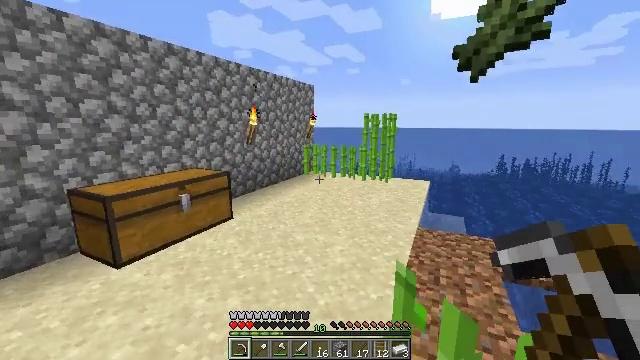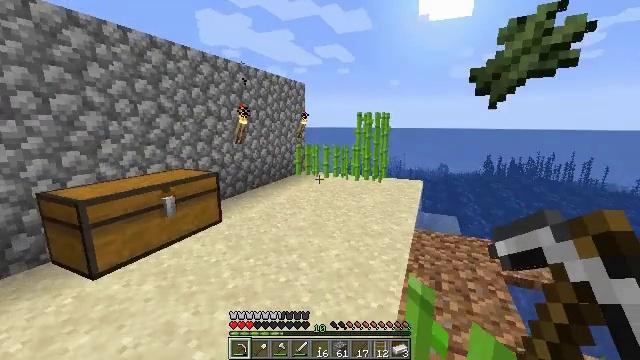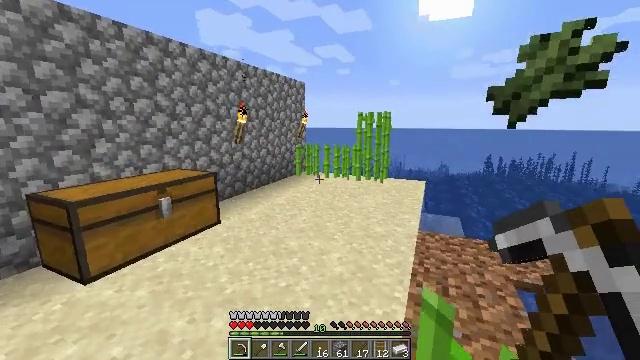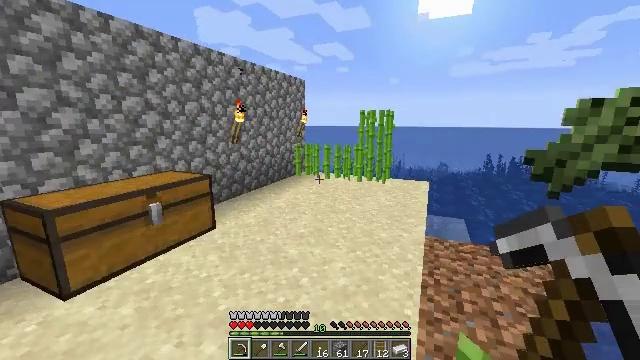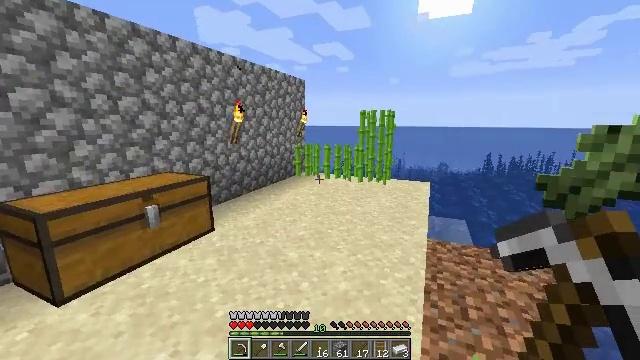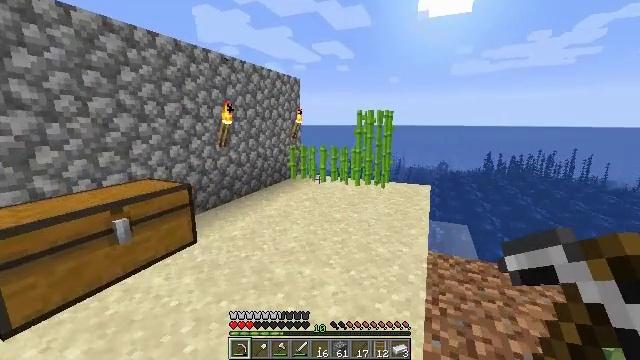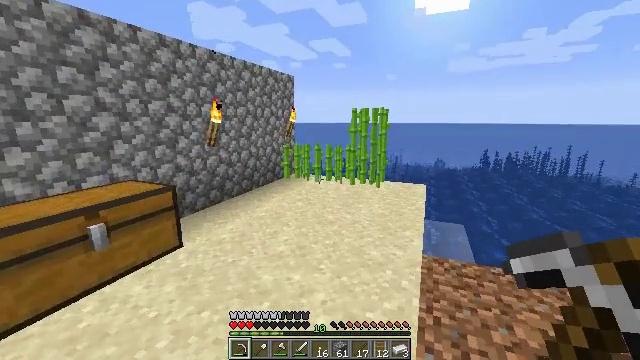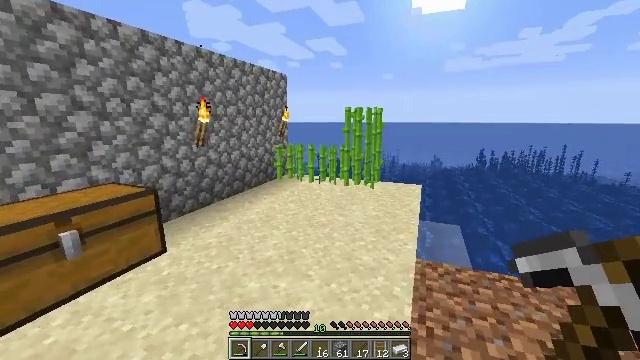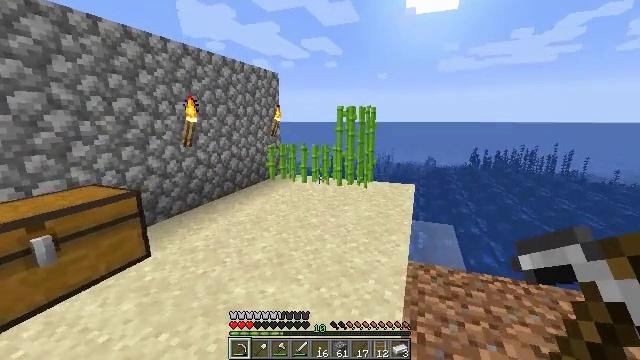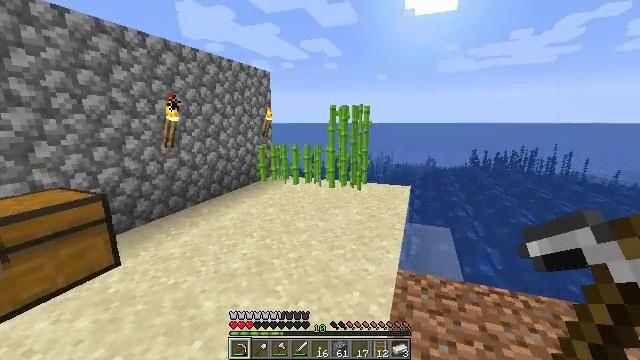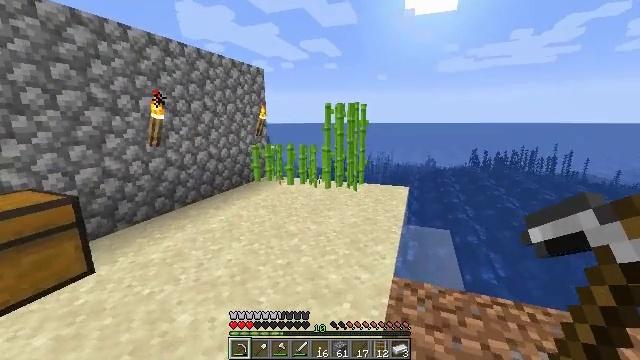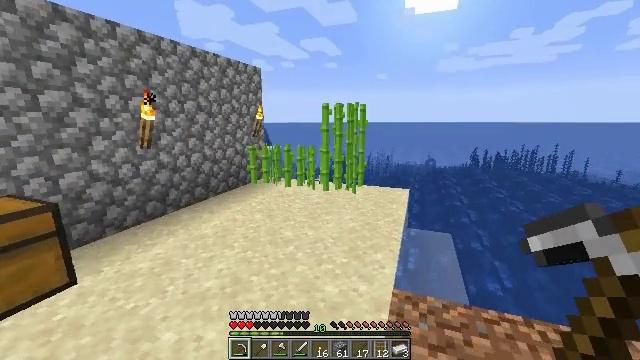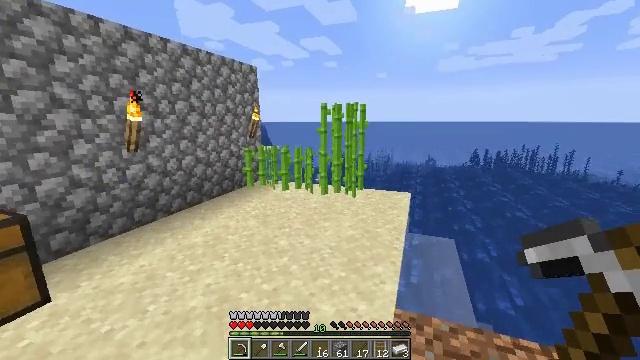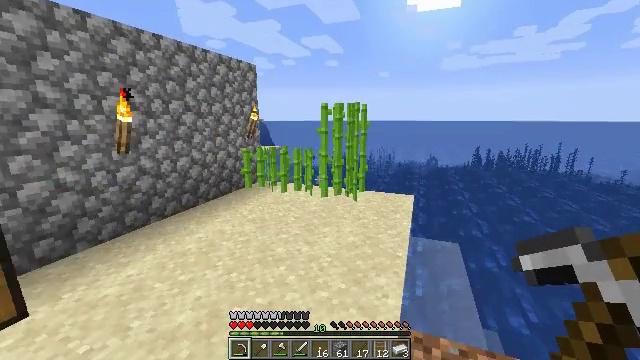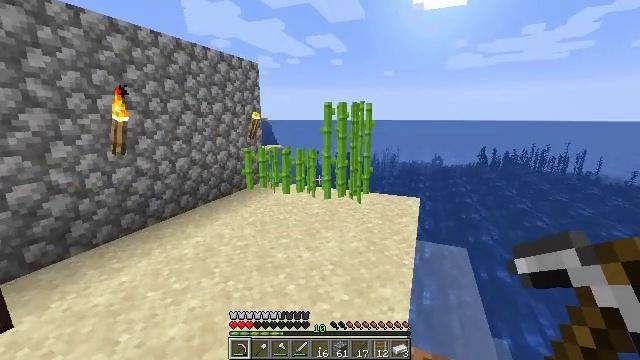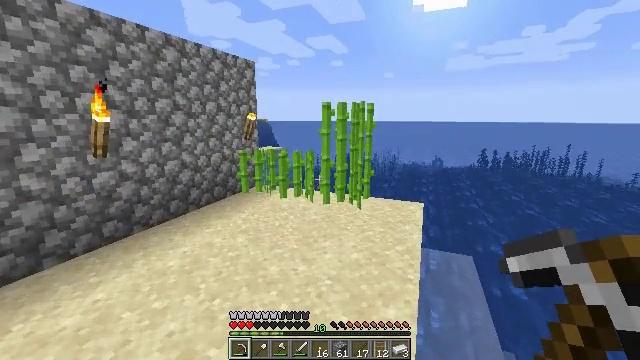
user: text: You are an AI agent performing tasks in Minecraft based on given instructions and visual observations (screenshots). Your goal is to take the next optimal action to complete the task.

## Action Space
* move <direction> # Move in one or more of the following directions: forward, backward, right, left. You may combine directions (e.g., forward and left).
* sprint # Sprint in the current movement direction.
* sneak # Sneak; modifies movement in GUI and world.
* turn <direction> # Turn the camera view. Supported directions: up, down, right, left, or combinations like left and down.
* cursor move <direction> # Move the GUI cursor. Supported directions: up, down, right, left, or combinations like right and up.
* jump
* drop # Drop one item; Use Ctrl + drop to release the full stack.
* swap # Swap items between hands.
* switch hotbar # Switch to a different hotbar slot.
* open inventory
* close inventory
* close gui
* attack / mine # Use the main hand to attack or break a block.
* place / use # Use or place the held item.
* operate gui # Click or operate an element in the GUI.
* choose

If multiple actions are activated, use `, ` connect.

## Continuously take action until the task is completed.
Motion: motion action
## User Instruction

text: Gather sugar cane for crafting.
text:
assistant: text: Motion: move forward, turn right
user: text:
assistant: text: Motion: move forward
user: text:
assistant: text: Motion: move forward
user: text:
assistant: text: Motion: move forward and move right
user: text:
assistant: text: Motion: move forward and move right
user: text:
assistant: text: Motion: move forward and move right
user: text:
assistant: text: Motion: move forward and move right
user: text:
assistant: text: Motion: move forward and move right, turn right
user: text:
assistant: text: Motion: move forward and move right
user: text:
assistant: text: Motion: move forward
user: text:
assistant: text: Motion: move forward
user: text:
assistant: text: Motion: move forward
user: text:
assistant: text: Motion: move forward
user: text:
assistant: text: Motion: move forward
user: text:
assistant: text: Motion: move forward
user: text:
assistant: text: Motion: move forward, turn right and up
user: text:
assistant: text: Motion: move forward, turn right and up
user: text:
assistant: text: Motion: move forward, turn right and up
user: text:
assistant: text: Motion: move forward, turn up
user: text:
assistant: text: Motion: move forward, turn up
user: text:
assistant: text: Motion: move forward, turn up
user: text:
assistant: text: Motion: move forward, turn up
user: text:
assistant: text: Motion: move forward
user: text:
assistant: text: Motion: move forward
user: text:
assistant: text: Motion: move forward
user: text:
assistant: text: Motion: move forward
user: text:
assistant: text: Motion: move forward
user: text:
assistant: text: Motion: move forward, attack / mine
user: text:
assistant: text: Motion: move forward, attack / mine
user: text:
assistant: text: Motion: move forward, turn right and down